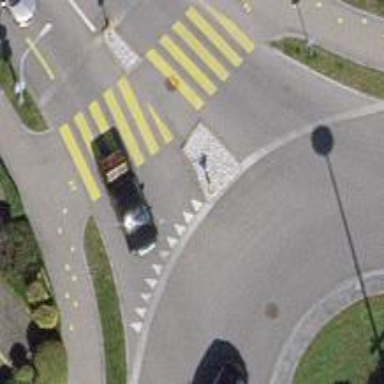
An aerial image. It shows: Uncontrolled zebra crossing on the road.